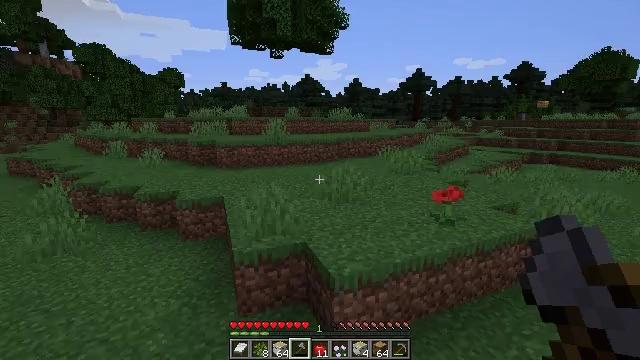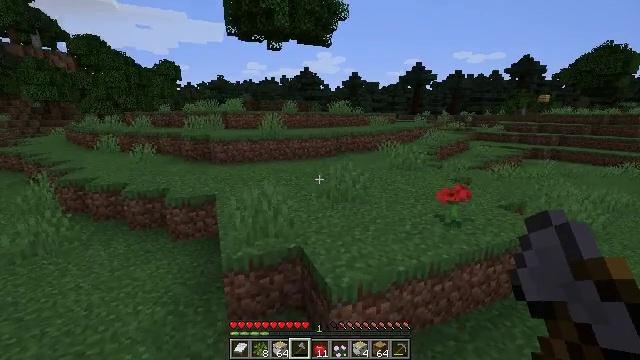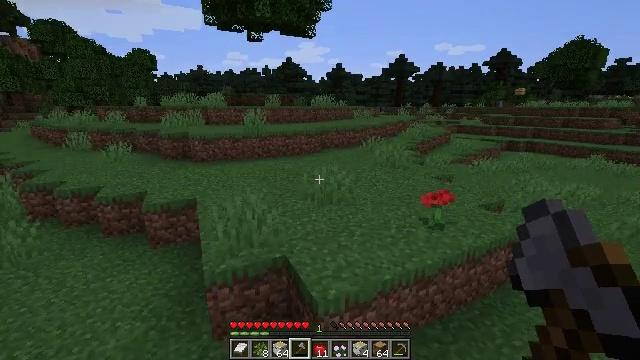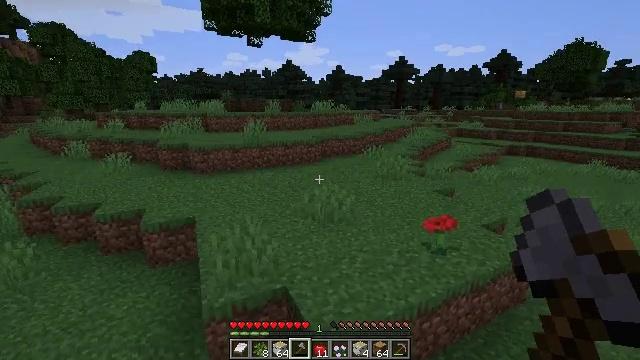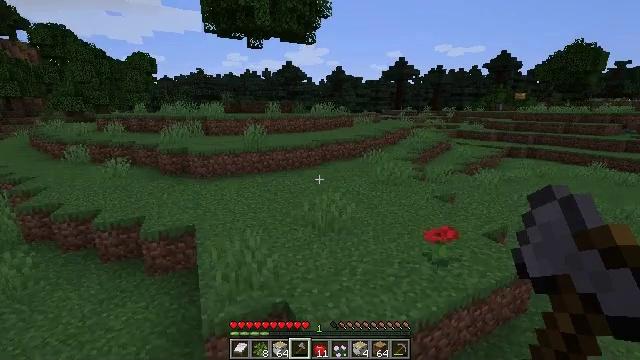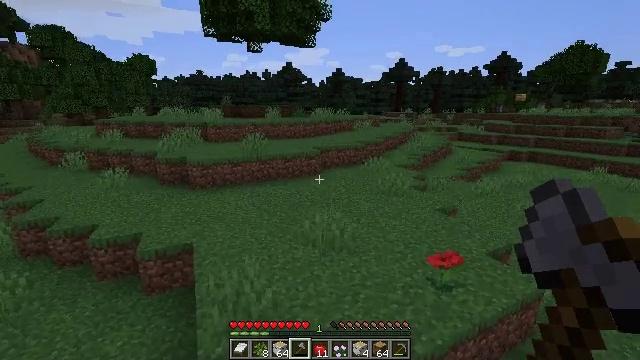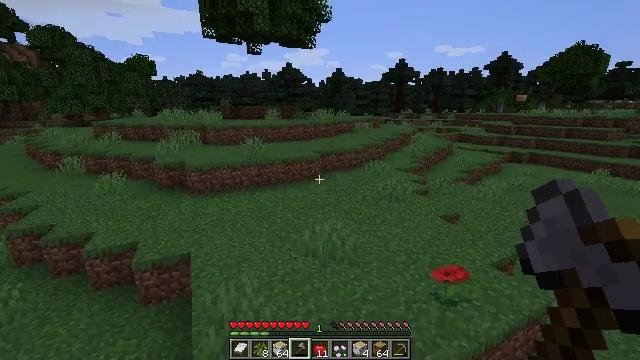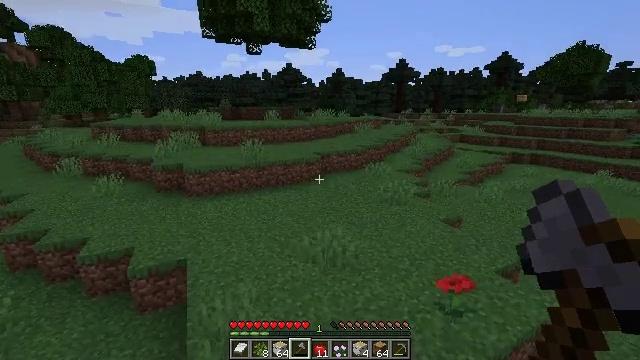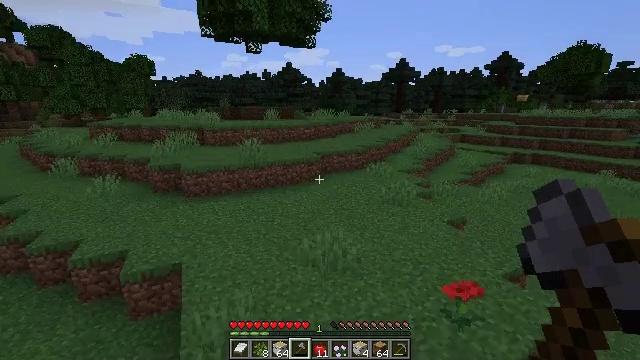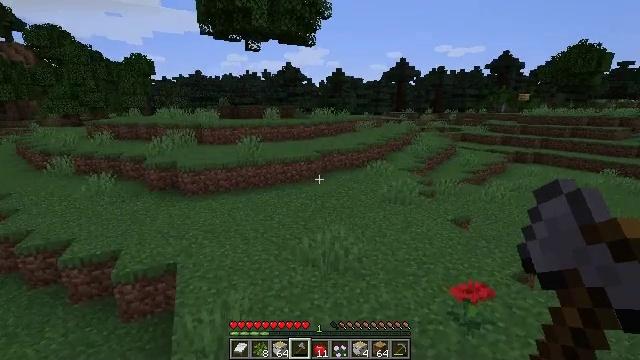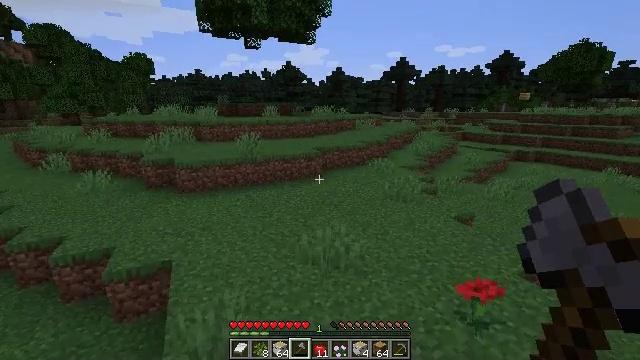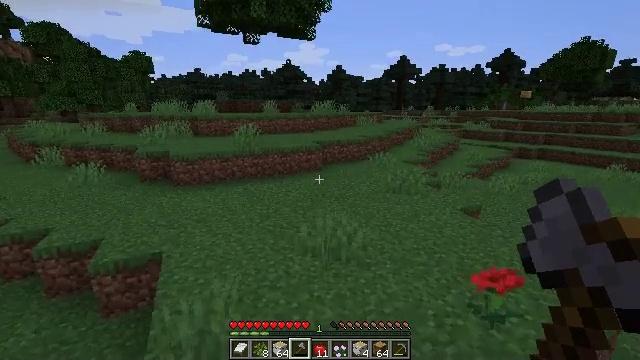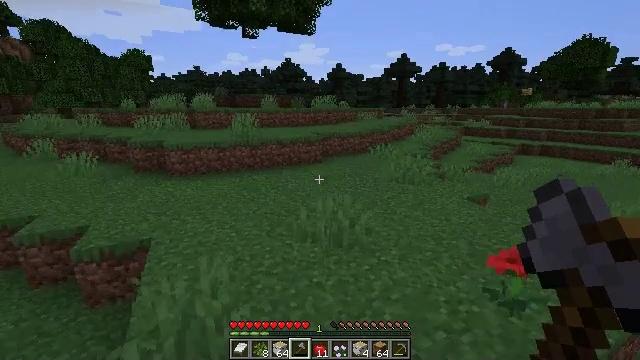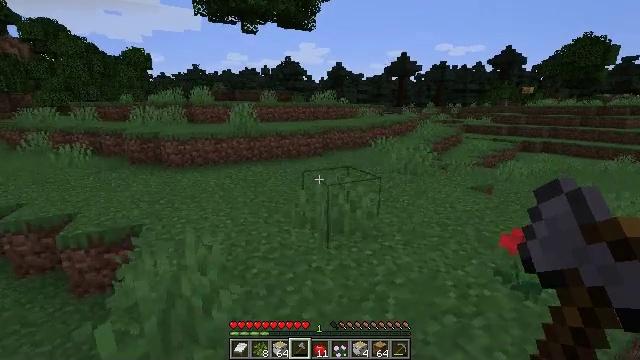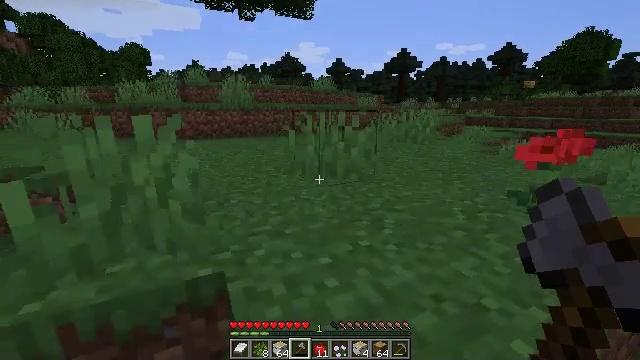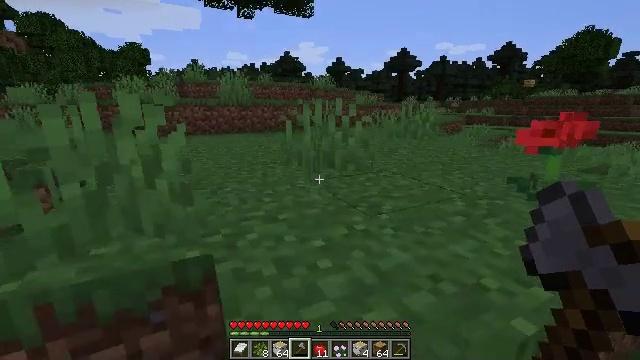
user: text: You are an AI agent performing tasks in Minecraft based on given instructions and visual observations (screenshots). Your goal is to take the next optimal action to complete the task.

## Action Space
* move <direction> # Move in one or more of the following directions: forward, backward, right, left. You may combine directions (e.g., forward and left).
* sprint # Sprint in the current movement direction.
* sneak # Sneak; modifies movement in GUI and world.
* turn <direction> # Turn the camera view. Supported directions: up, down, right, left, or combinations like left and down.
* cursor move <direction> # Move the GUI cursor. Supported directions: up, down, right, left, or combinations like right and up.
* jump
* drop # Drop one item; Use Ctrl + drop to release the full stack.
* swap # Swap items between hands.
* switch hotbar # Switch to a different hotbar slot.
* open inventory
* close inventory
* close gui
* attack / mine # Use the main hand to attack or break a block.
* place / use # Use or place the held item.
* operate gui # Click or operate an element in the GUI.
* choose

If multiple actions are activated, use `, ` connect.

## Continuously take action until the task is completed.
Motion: motion action
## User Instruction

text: Mine spruce leaves from the tree.
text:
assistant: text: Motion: move forward
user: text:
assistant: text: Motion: move forward, turn right and down, jump
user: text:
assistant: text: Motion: move forward
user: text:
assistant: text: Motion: move forward
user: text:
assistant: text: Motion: move forward
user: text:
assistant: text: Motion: move forward
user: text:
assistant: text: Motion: move forward
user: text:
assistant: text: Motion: move forward
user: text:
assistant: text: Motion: move forward
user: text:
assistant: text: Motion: move forward, jump
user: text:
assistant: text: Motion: move forward, jump
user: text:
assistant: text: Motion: move forward, jump
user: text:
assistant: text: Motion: move forward, jump
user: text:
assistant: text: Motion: move forward, jump
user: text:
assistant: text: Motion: move forward
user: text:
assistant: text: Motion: move forward
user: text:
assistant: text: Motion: move forward
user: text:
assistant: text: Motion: move forward, jump
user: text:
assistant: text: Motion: move forward, jump
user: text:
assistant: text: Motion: move forward, jump
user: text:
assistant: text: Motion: move forward, jump
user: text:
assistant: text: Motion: move forward, jump
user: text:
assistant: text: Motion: move forward
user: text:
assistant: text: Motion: move forward
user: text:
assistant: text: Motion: move forward
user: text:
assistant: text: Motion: move forward, turn left
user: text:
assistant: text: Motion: move forward
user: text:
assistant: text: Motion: move forward
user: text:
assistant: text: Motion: move forward
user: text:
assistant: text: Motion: move forward